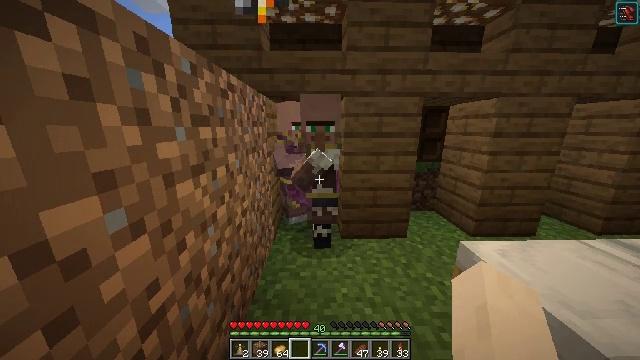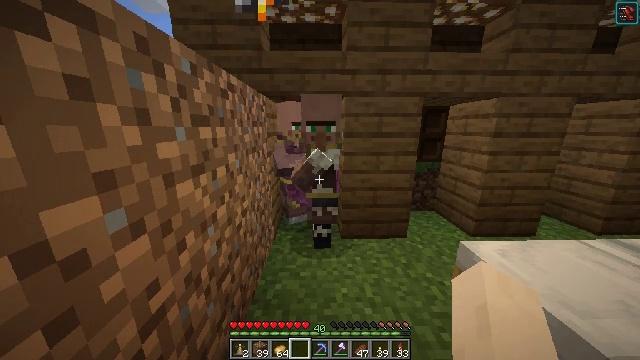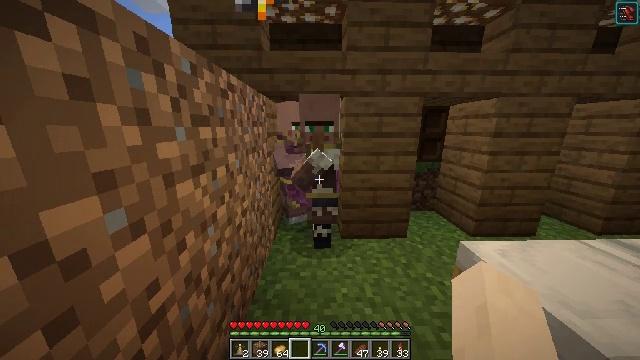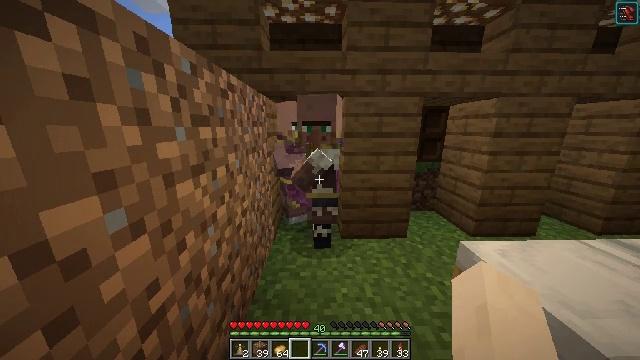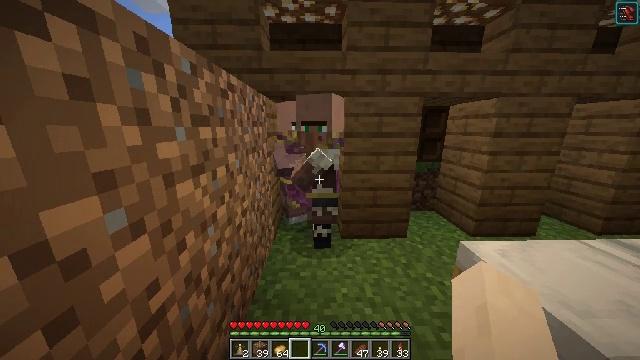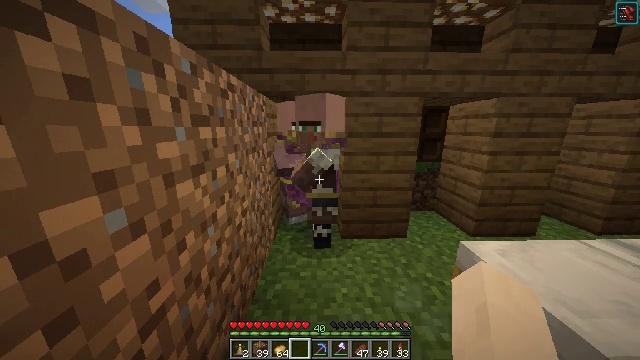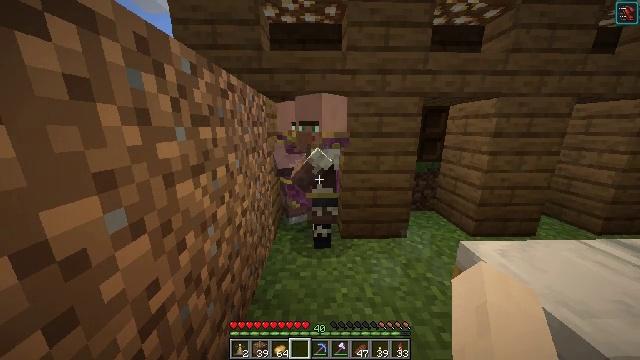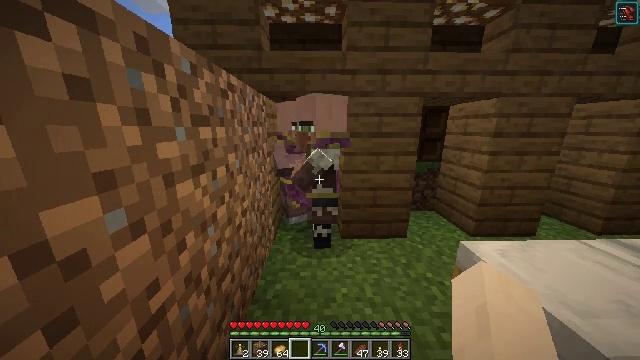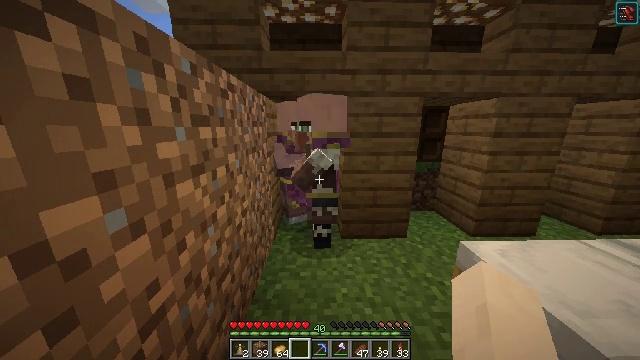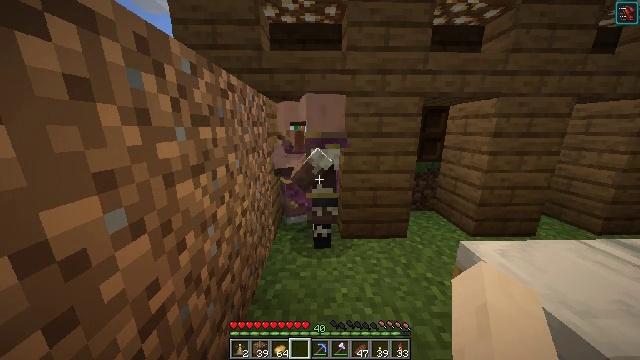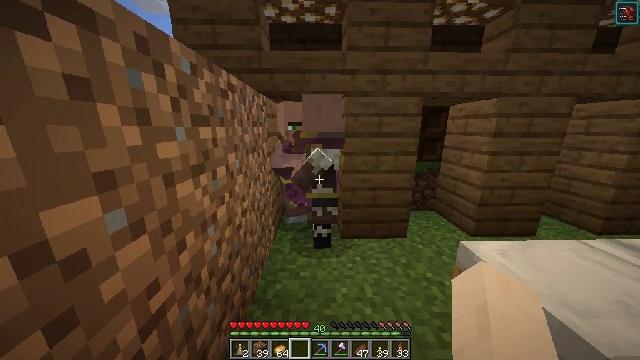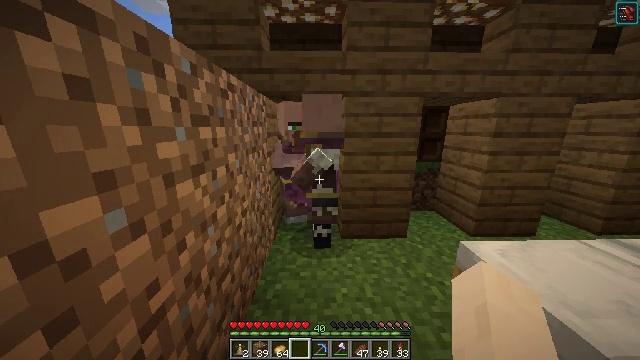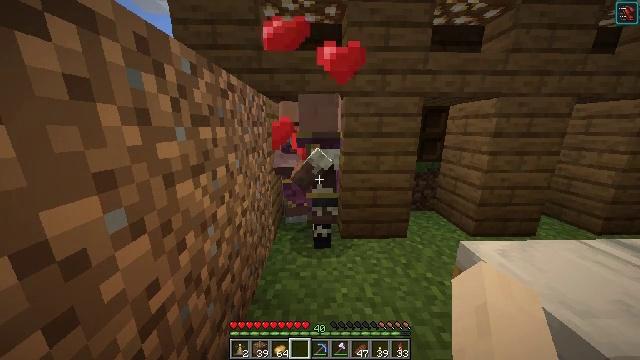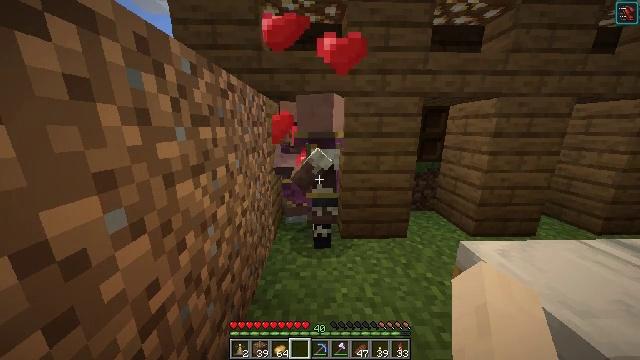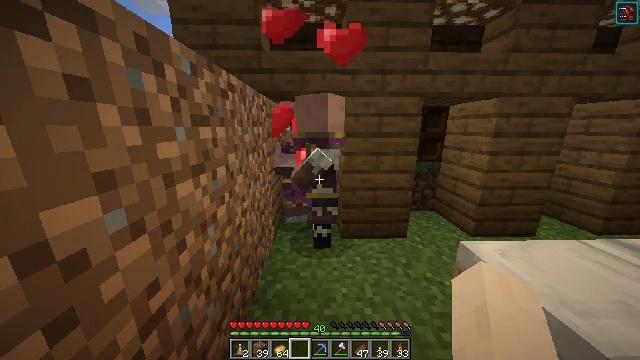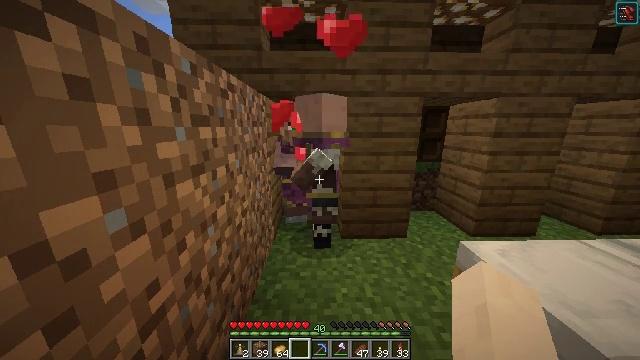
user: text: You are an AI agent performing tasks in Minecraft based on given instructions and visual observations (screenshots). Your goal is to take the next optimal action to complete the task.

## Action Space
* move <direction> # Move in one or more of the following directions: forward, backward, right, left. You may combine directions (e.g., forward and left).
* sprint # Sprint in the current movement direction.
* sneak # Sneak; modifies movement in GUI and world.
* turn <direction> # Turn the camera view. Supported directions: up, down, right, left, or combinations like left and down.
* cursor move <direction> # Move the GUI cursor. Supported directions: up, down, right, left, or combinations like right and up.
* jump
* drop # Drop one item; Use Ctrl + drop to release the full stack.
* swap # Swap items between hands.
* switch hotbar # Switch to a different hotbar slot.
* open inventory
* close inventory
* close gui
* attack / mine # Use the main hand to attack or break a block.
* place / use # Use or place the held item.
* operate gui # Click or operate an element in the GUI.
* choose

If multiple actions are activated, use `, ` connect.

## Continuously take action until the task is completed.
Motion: motion action
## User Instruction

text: Collect the brewing stand for reuse.
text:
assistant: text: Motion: no_op
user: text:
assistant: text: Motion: no_op
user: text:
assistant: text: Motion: no_op
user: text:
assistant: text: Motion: no_op
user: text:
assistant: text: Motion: no_op
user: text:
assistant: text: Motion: no_op
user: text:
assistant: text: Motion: no_op
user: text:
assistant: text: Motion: no_op
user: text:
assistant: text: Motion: no_op
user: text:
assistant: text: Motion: no_op
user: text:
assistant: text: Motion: no_op
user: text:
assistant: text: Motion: no_op
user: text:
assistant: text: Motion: no_op
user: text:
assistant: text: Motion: no_op
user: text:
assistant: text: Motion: no_op
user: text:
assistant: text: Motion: no_op
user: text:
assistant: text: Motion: no_op
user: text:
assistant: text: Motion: no_op
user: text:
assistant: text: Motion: no_op
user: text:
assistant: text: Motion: no_op
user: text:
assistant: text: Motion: no_op
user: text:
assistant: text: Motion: no_op
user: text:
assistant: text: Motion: no_op
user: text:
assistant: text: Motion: no_op
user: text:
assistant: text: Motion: no_op
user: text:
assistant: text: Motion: no_op
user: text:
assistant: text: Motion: no_op
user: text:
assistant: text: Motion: no_op
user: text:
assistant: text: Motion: no_op
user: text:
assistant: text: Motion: no_op